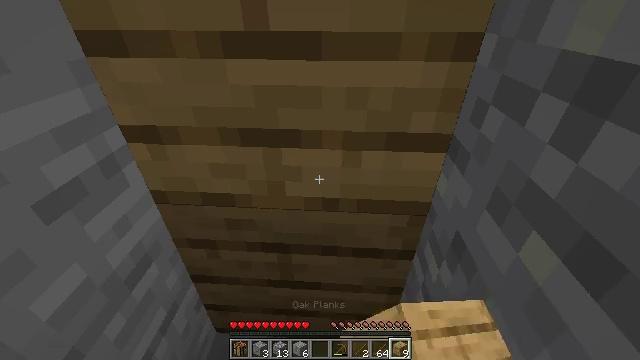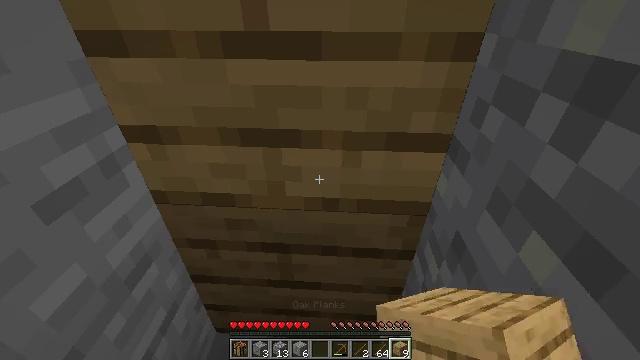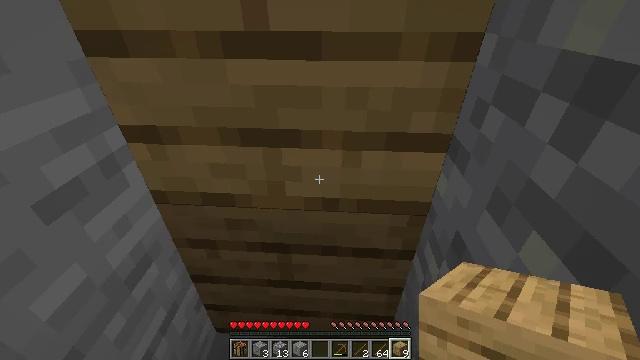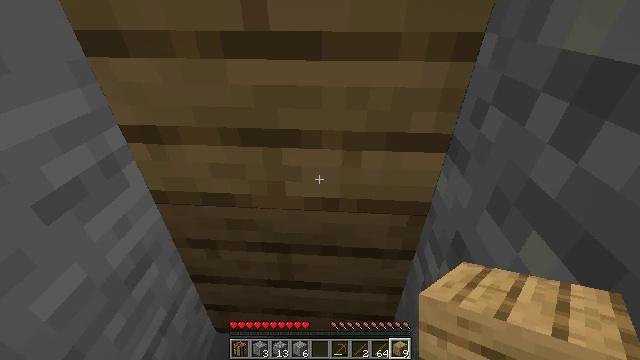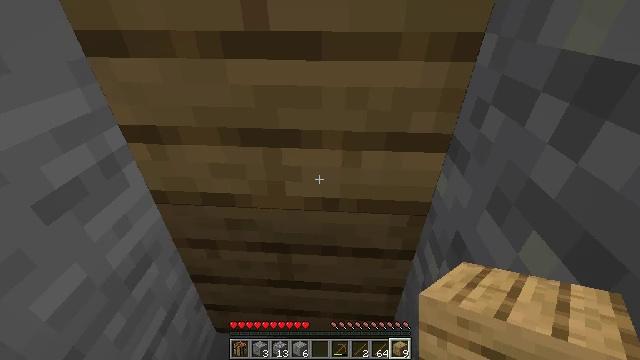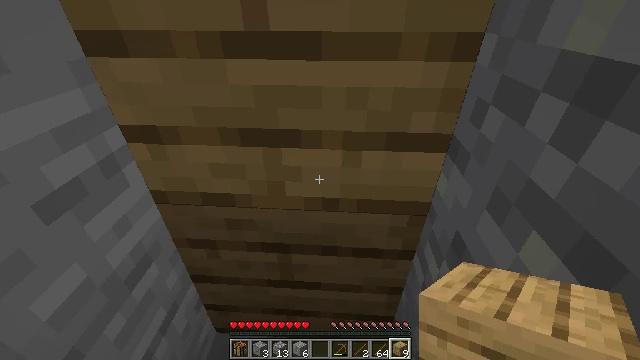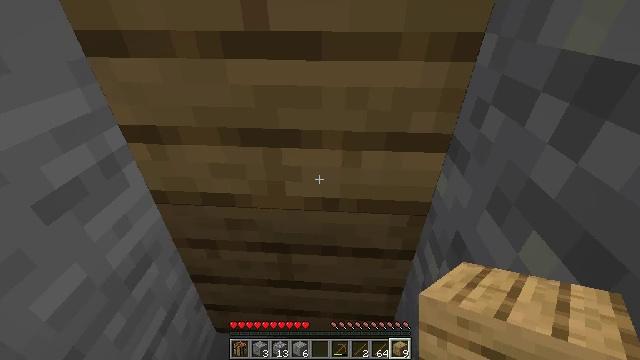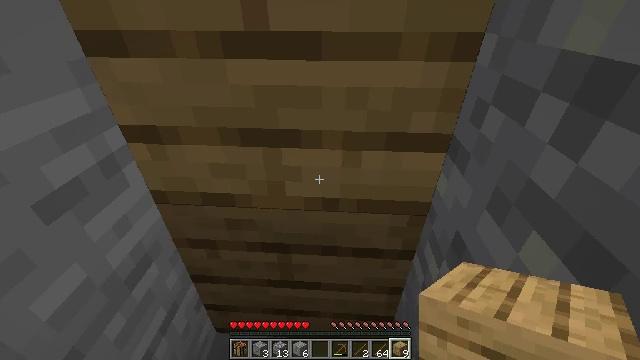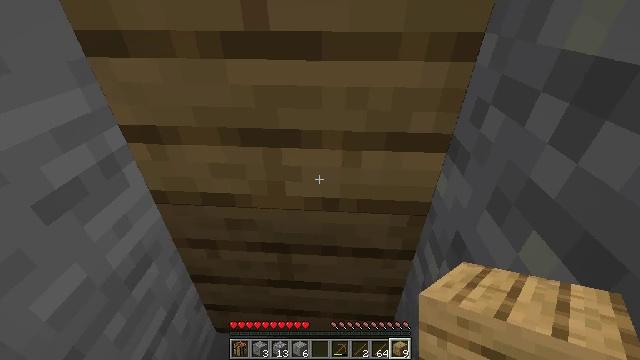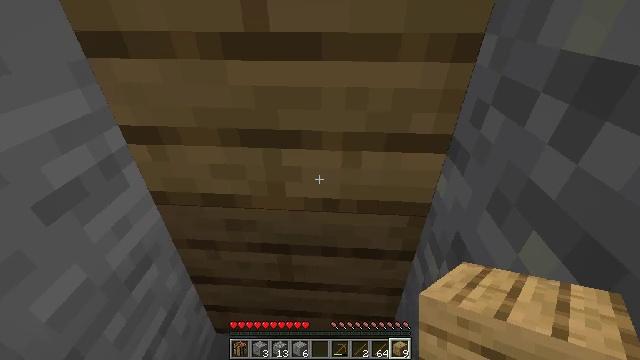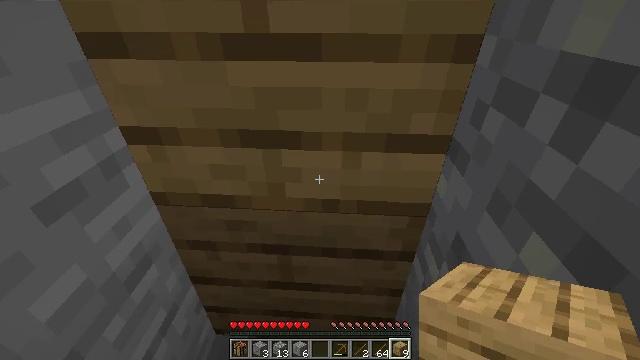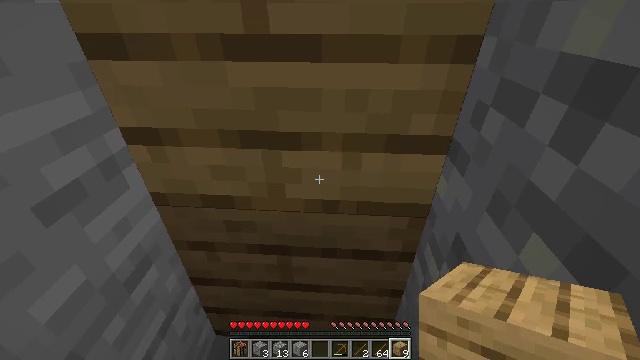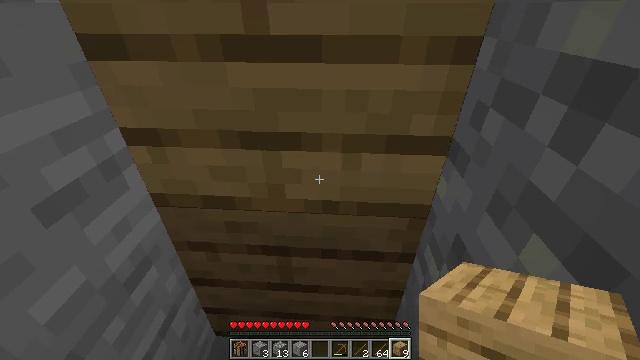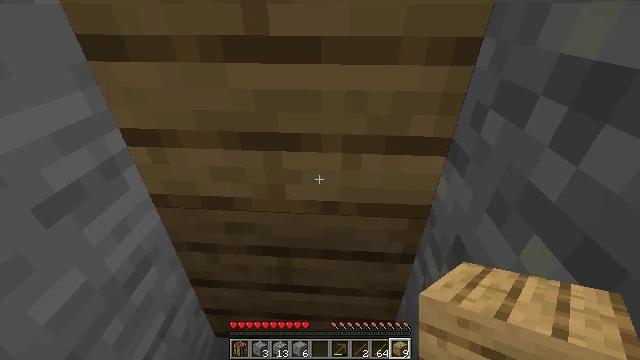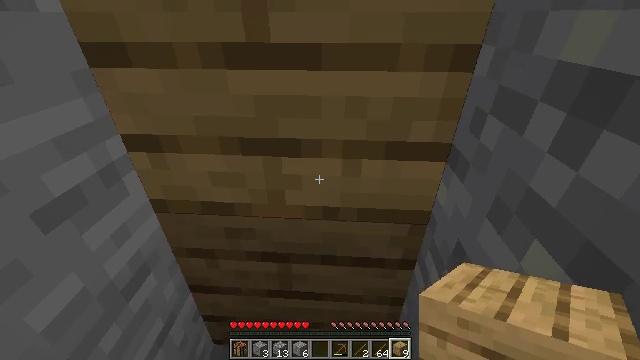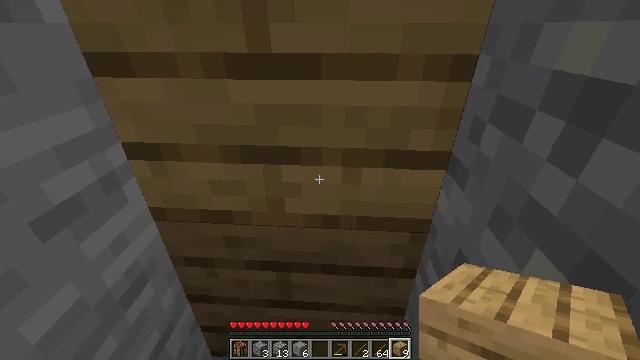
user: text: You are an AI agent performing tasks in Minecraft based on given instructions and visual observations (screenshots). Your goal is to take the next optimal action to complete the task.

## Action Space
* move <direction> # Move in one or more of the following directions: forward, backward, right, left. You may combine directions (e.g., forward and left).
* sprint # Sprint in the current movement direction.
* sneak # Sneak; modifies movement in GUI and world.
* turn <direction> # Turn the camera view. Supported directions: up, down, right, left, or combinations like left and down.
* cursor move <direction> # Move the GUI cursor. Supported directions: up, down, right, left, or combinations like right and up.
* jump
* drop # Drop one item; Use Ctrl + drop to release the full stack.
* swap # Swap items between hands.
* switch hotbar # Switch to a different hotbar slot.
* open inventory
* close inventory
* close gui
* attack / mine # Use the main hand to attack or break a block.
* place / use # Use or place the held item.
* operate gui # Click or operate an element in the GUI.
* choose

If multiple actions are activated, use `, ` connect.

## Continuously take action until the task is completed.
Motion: motion action
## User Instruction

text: Gather some oak planks.
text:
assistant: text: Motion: no_op
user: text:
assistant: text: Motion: no_op
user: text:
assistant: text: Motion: no_op
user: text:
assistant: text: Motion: no_op
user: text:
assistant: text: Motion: no_op
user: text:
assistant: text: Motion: no_op
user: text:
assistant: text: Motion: no_op
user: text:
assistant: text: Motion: no_op
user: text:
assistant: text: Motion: no_op
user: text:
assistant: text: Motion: no_op
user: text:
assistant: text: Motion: no_op
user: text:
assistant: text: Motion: no_op
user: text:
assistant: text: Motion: no_op
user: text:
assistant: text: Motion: turn up
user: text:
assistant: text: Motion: turn up
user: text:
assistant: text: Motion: turn up
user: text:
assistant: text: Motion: turn up
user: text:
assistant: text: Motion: turn up
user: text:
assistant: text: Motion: turn up
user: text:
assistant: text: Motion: turn up
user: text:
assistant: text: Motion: no_op
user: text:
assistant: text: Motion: no_op
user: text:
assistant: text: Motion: no_op
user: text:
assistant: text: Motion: no_op
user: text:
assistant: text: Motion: no_op
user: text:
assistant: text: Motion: no_op
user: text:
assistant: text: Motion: no_op
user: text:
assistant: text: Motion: no_op
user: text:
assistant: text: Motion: no_op
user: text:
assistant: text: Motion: no_op